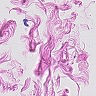
Metastatic tissue present: no